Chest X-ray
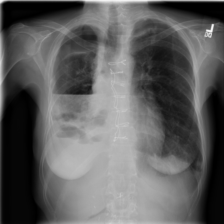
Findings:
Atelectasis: negative
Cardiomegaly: negative
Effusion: positive
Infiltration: negative
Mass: negative
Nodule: positive
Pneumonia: negative
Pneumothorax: negative
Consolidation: negative
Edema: negative
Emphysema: negative
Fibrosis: negative
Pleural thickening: negative
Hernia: negative